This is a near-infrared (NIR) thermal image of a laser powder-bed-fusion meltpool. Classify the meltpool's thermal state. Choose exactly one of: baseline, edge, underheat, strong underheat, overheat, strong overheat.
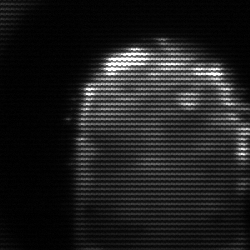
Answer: baseline